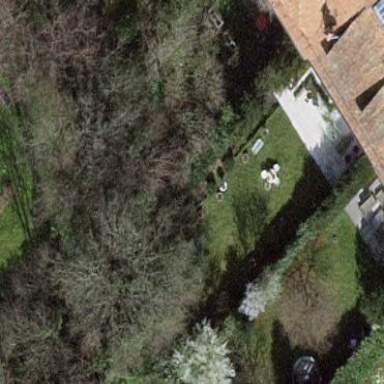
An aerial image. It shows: Garden surrounded by fence.